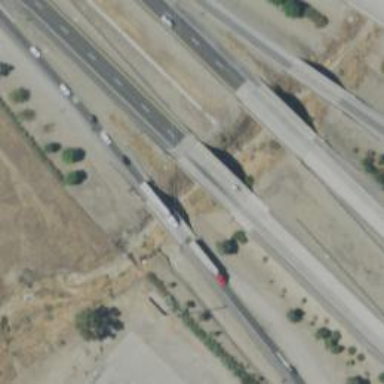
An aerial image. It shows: Motorway bridge.